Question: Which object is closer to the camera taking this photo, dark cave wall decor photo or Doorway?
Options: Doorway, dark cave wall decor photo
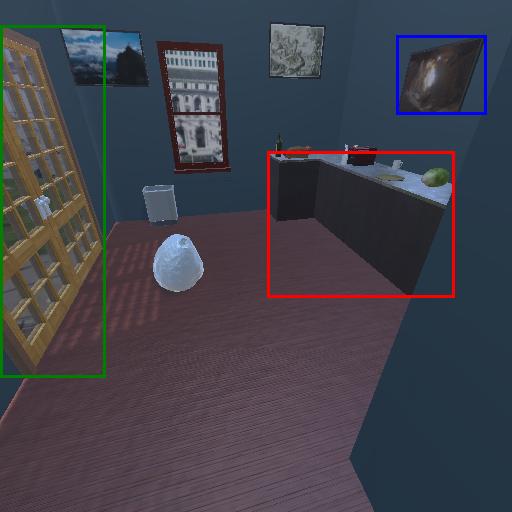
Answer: Doorway